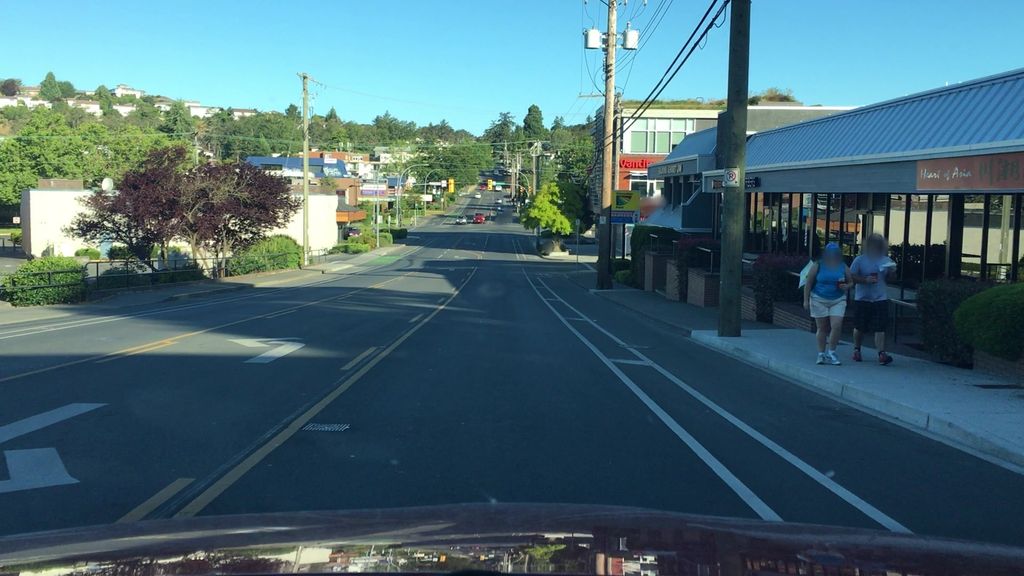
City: victoria